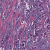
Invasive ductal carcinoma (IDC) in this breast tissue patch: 1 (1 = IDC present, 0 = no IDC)